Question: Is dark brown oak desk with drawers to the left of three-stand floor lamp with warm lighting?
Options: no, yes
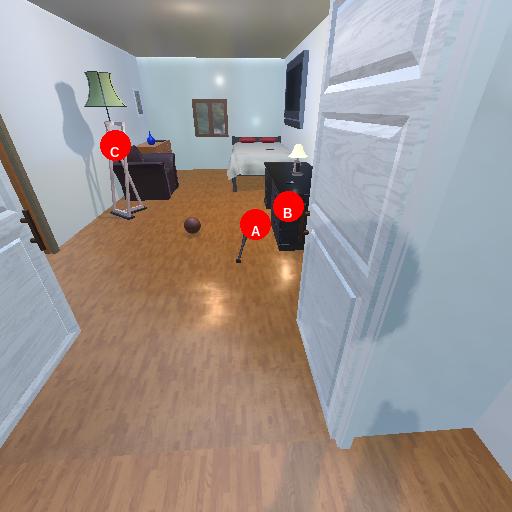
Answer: no